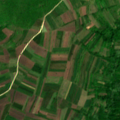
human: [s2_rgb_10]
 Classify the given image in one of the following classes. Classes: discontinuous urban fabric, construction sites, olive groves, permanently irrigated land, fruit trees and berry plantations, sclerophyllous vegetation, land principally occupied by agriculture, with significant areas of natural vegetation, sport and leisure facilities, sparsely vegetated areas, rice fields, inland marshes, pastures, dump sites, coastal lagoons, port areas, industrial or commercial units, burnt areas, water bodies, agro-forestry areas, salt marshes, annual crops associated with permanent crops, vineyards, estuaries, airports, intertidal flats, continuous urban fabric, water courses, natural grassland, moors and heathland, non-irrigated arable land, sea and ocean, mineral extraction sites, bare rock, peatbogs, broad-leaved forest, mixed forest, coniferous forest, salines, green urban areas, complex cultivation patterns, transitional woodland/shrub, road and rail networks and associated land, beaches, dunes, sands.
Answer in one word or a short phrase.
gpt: non-irrigated arable land, fruit trees and berry plantations, complex cultivation patterns, land principally occupied by agriculture, with significant areas of natural vegetation, broad-leaved forest